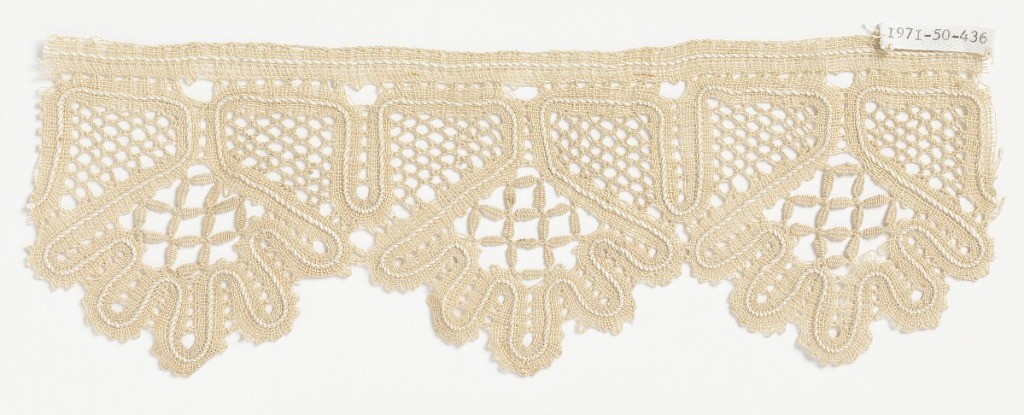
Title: Trimming
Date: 19th century
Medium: linen Technique: bobbin lace, peasant style
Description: A band with blossoms forming tabs.